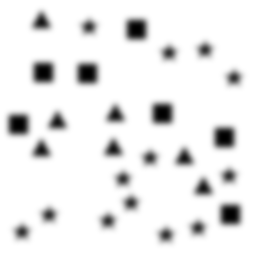
Squares: 7
Triangles: 7
Stars: 13
Total shapes: 27